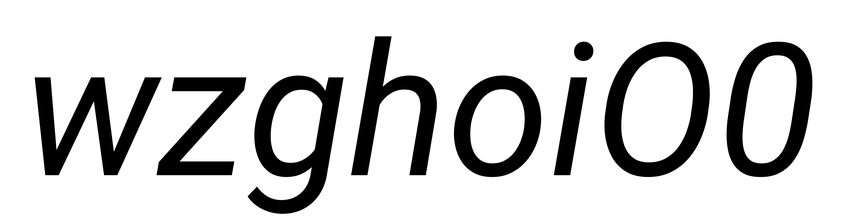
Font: Roboto-Italic_Italic